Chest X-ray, PA view. Patient: 74 years old, sex M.
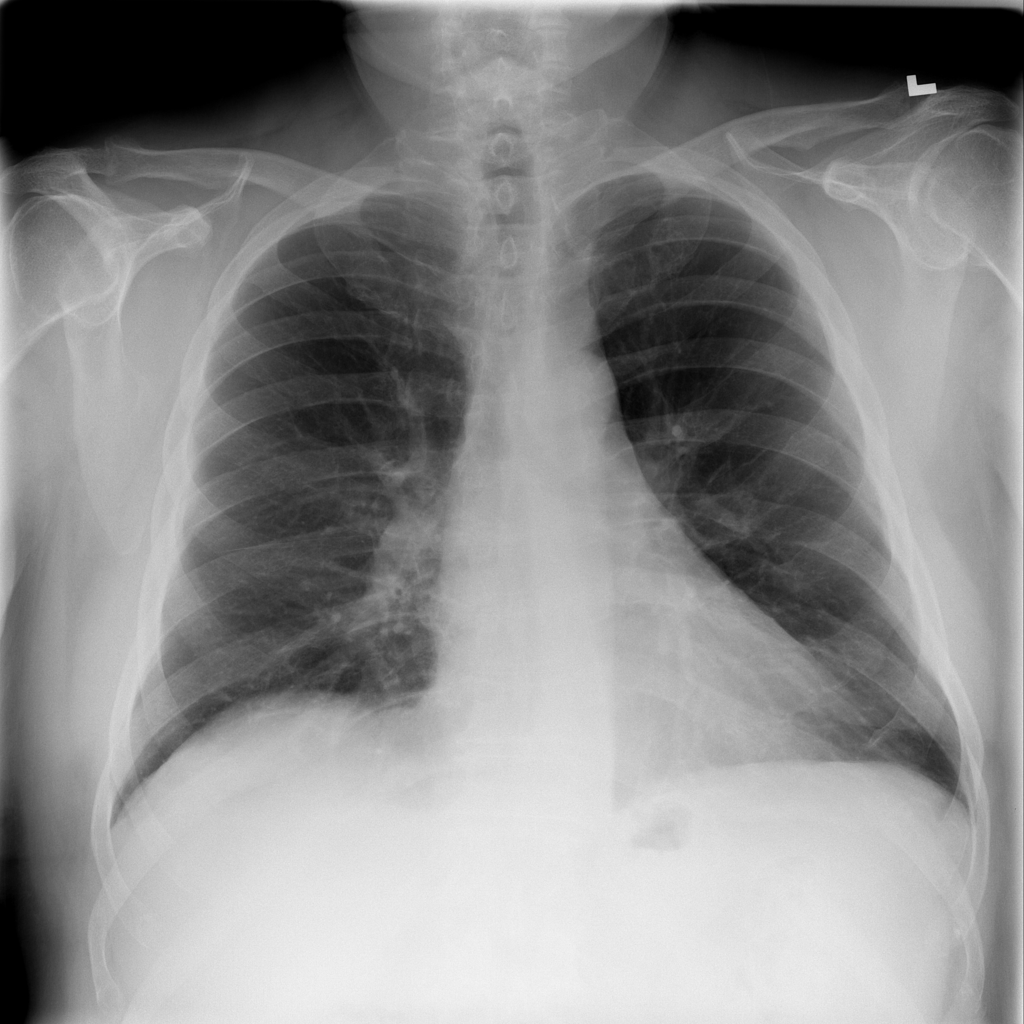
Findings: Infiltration